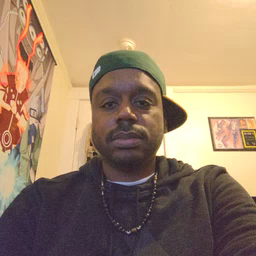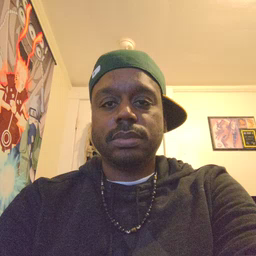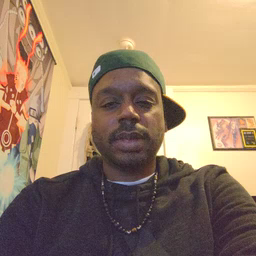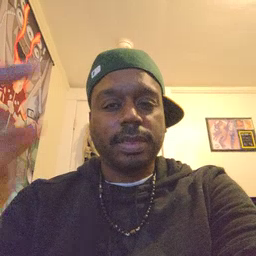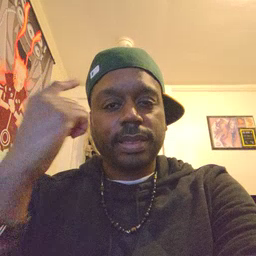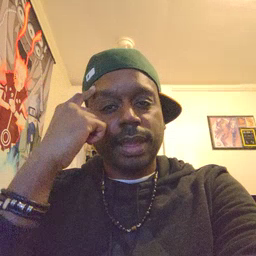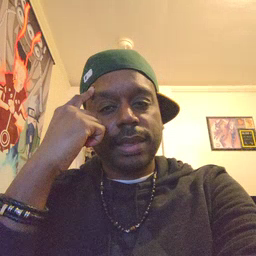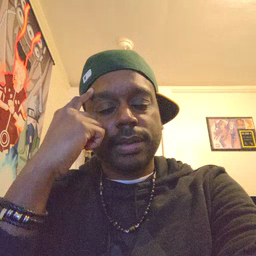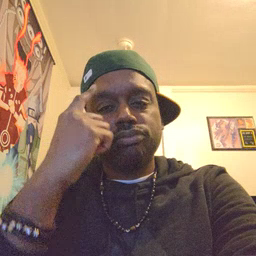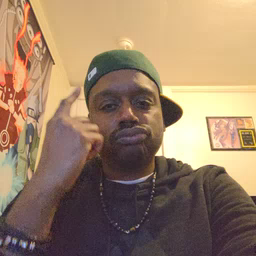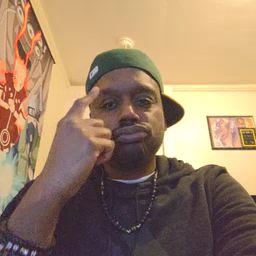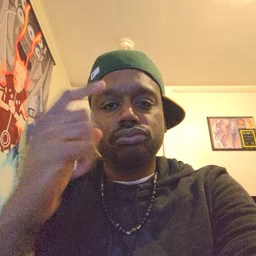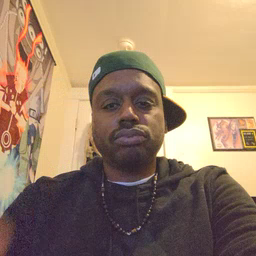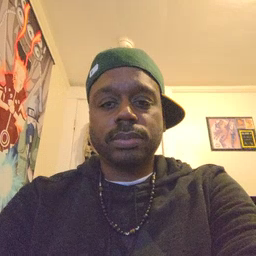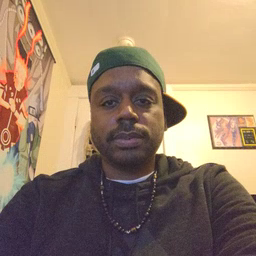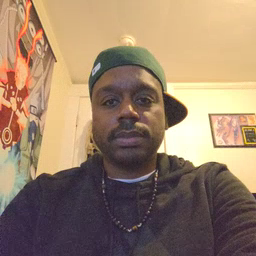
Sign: think